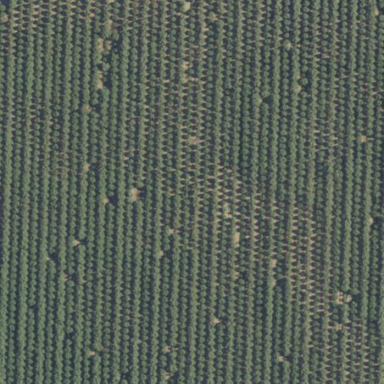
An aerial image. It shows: Field cropland within orchard.